Current action and preconditions to check: path_clear

Your task: For each precondition in the list above, predict whether it will hold at this action.

Consider the current scene as observed from the mobile robot's camera, and analyze the predicted future states of all dynamic agents (e.g., people, animals, vehicles, or any moving entities) within the NEXT SECOND.

IMPORTANT: Only answer "very likely" if you are absolutely certain—based on strong, clear evidence—that a dynamic agent will violate the precondition in the predicted future state. Do NOT answer "very likely" for unlikely, ambiguous, or low-probability risks.

Ask yourself for each precondition: Is there a high probability, with clear and convincing evidence, that the predicted future states of any dynamic agent will interfere with the predicted future state of the currently executing action within the NEXT SECOND, causing that precondition to fail?

Assess the risk level based on these predictions. Use "likely" or "very likely" if motions create a clear risk of interference.

Use "neutral" or "improbable" if agents are nearby but their predicted paths are clearly diverging or non-conflicting.

Failure Risk Categories: "very improbable", "improbable", "neutral", "likely", "very likely"

Answer Format: Output ONLY the probability_of_failure value from these categories: "very improbable", "improbable", "neutral", "likely", "very likely"

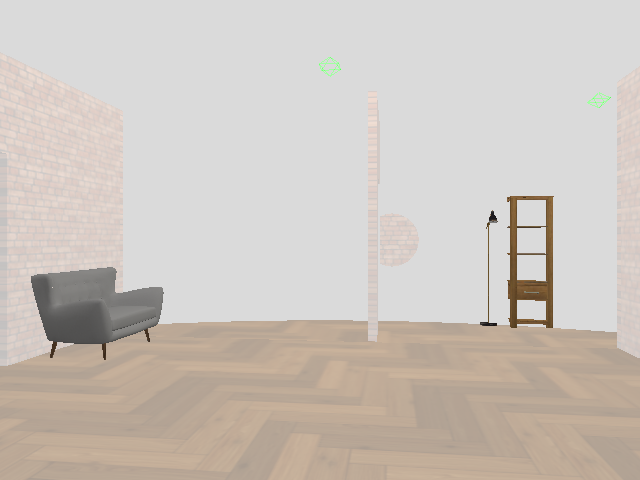

Answer: very improbable